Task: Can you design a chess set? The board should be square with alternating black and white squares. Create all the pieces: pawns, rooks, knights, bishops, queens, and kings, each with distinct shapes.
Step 5431:
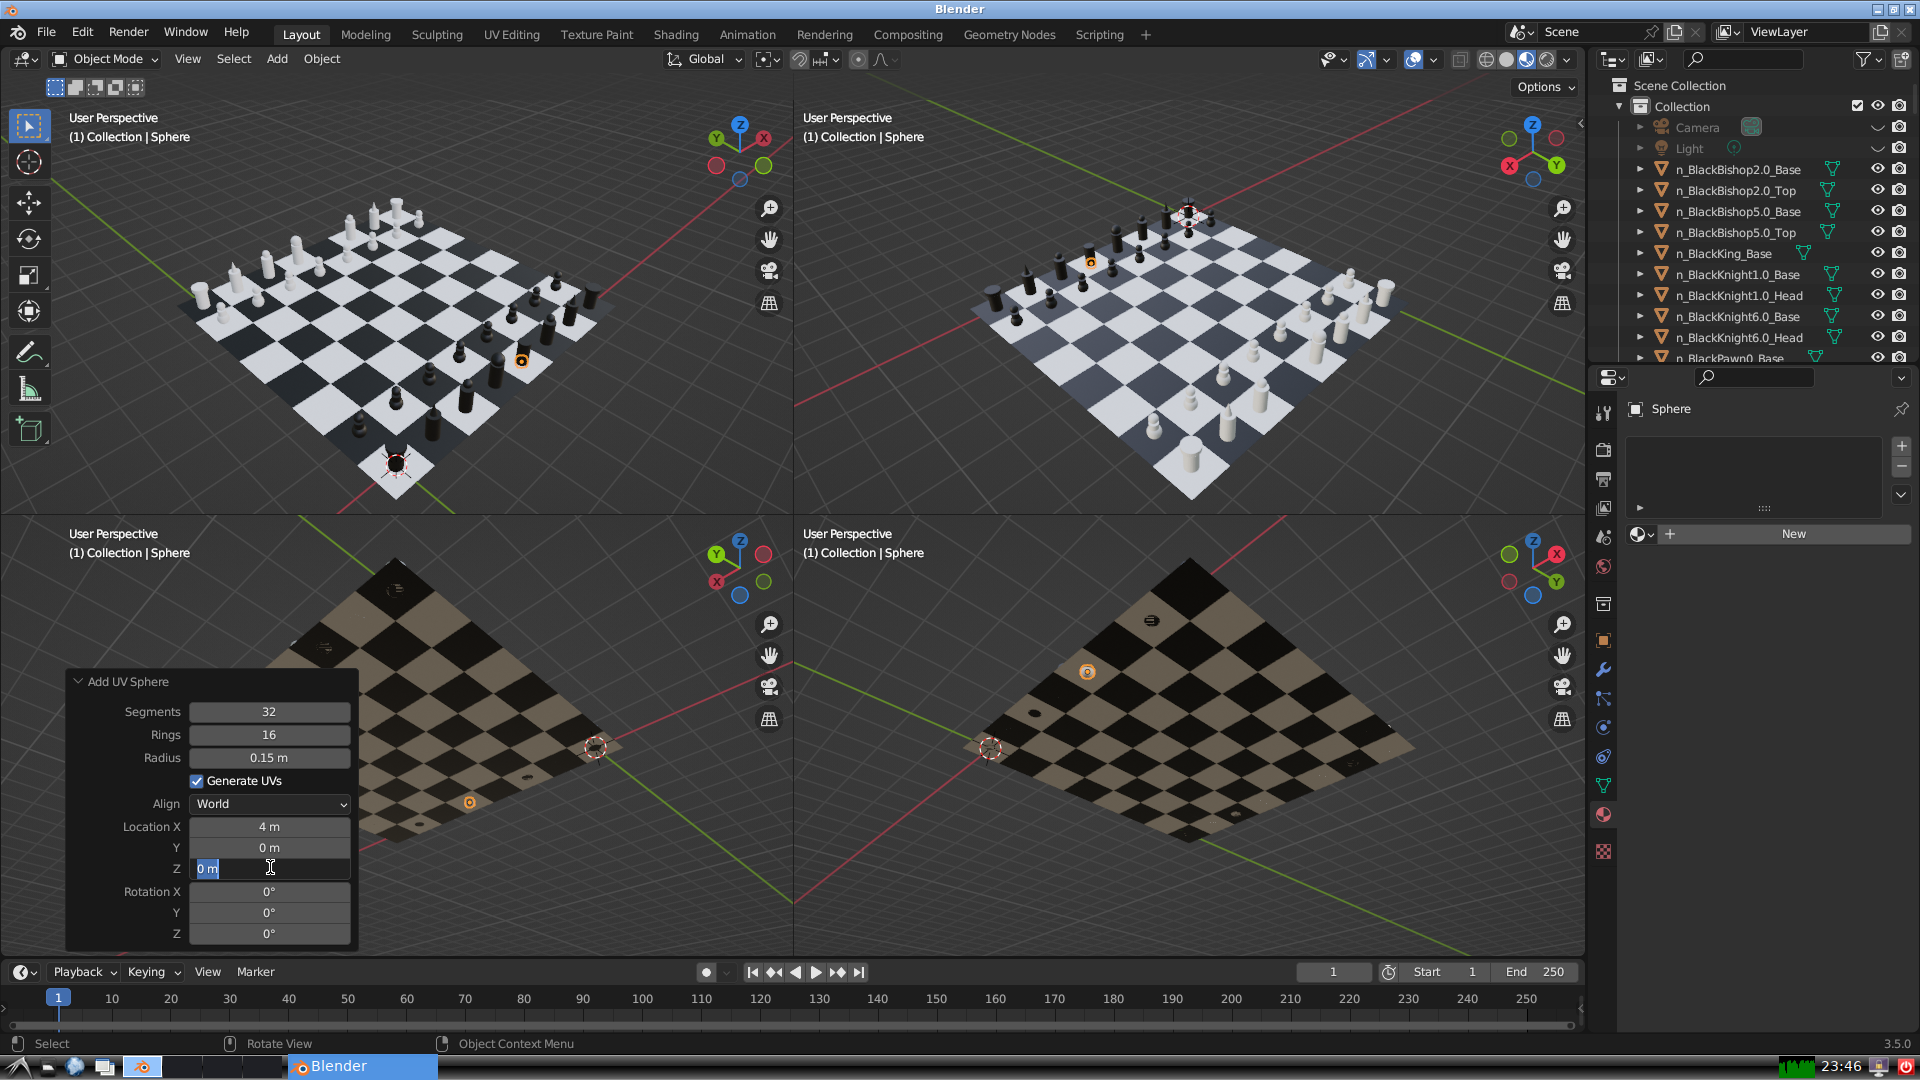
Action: input_text: 0.7